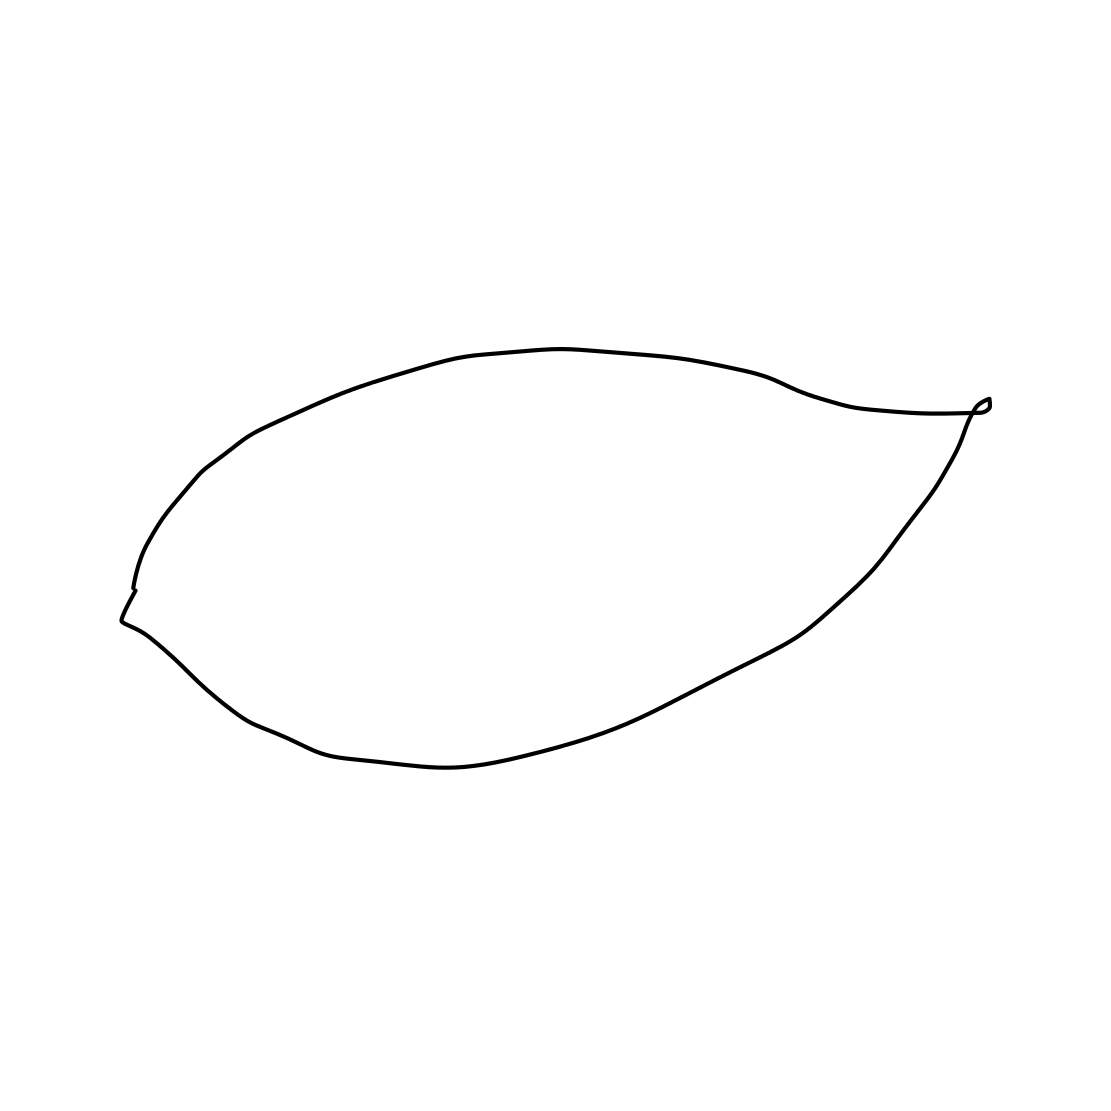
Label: leaf